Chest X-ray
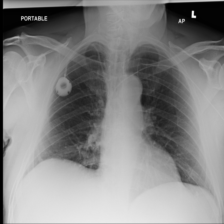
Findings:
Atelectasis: negative
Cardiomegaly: negative
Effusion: negative
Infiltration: negative
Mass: negative
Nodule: negative
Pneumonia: negative
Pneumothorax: negative
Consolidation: negative
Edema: negative
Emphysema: negative
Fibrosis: negative
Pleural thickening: negative
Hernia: negative